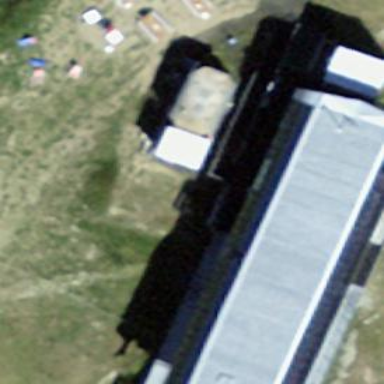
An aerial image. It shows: View of roof of building.